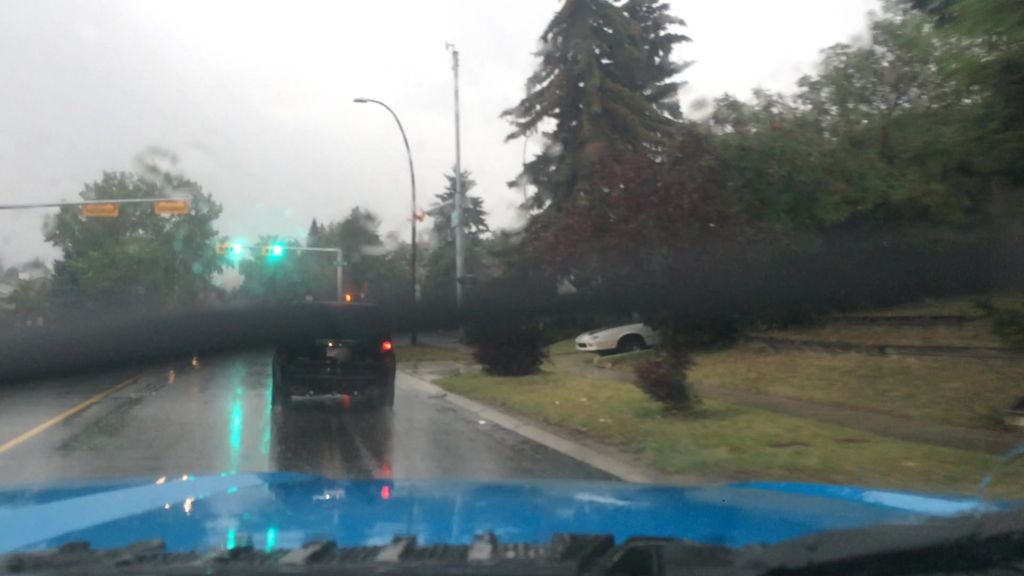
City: calgary